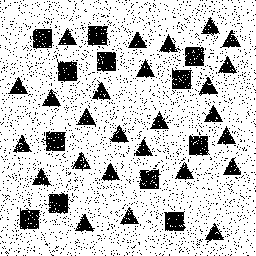
Squares: 12
Triangles: 26
Stars: 0
Total shapes: 38